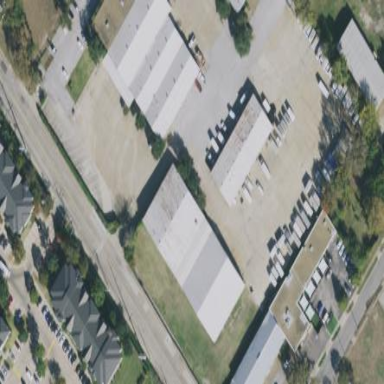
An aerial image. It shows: Warehouse.